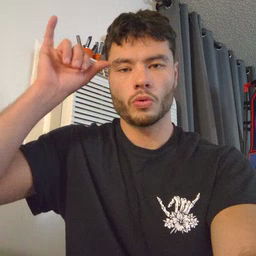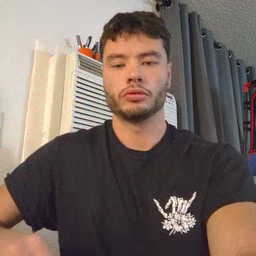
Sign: cow